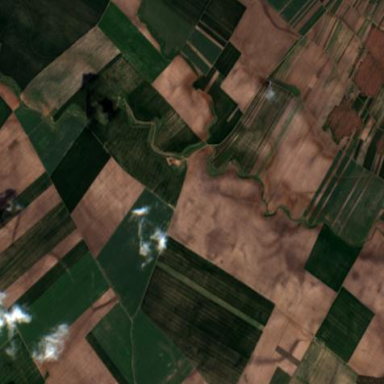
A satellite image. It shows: Picturesque farmland scene.